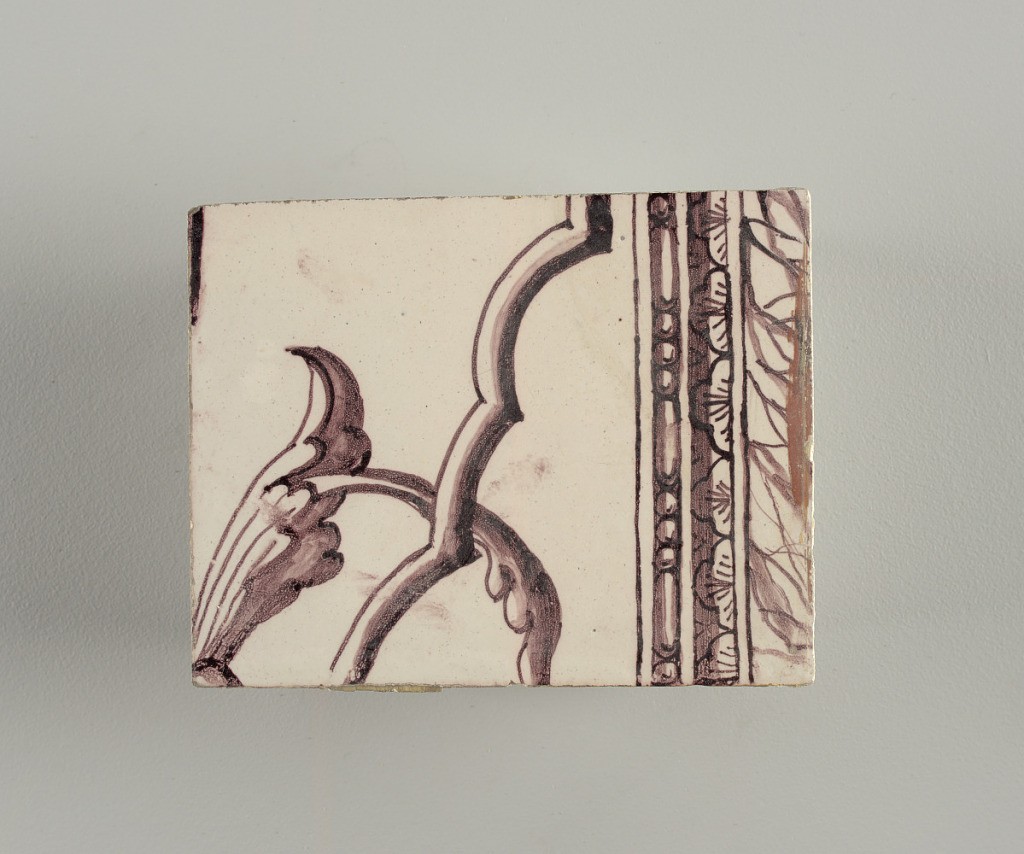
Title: Tile
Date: ca. 1725
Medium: Tin-glazed earthenware, underglaze manganese decoration
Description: Tile from upright rectangular panel of tiles; dark purple (manganese) on white ground showing arched framework; oval cartouche bearing double monogram (probably Lubert Adolf Torck), supported by pair of nude amors; pair of small amors holding crown above, borne by pair of female terms; surrounded by leafscrolls and foliations, with pair of flower-filled urns; top center, lunetted amor's head pendented with rosetted lattice cartouche.

To be used in Rozendaal Castel. Intended to be viewed inset into a wall- indicated by the inclusion of a trompe-l'oeil marbleized edge that surrounds three sides of the panel.